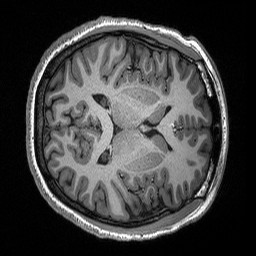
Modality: T1w
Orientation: axial
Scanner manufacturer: siemens
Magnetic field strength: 3 T
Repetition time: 2.3 s
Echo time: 0.00298 s